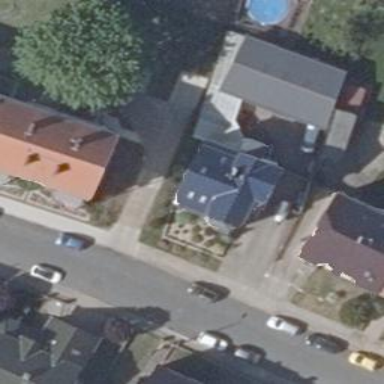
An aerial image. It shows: Building.